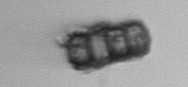
Label: Paralia_sulcata